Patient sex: F
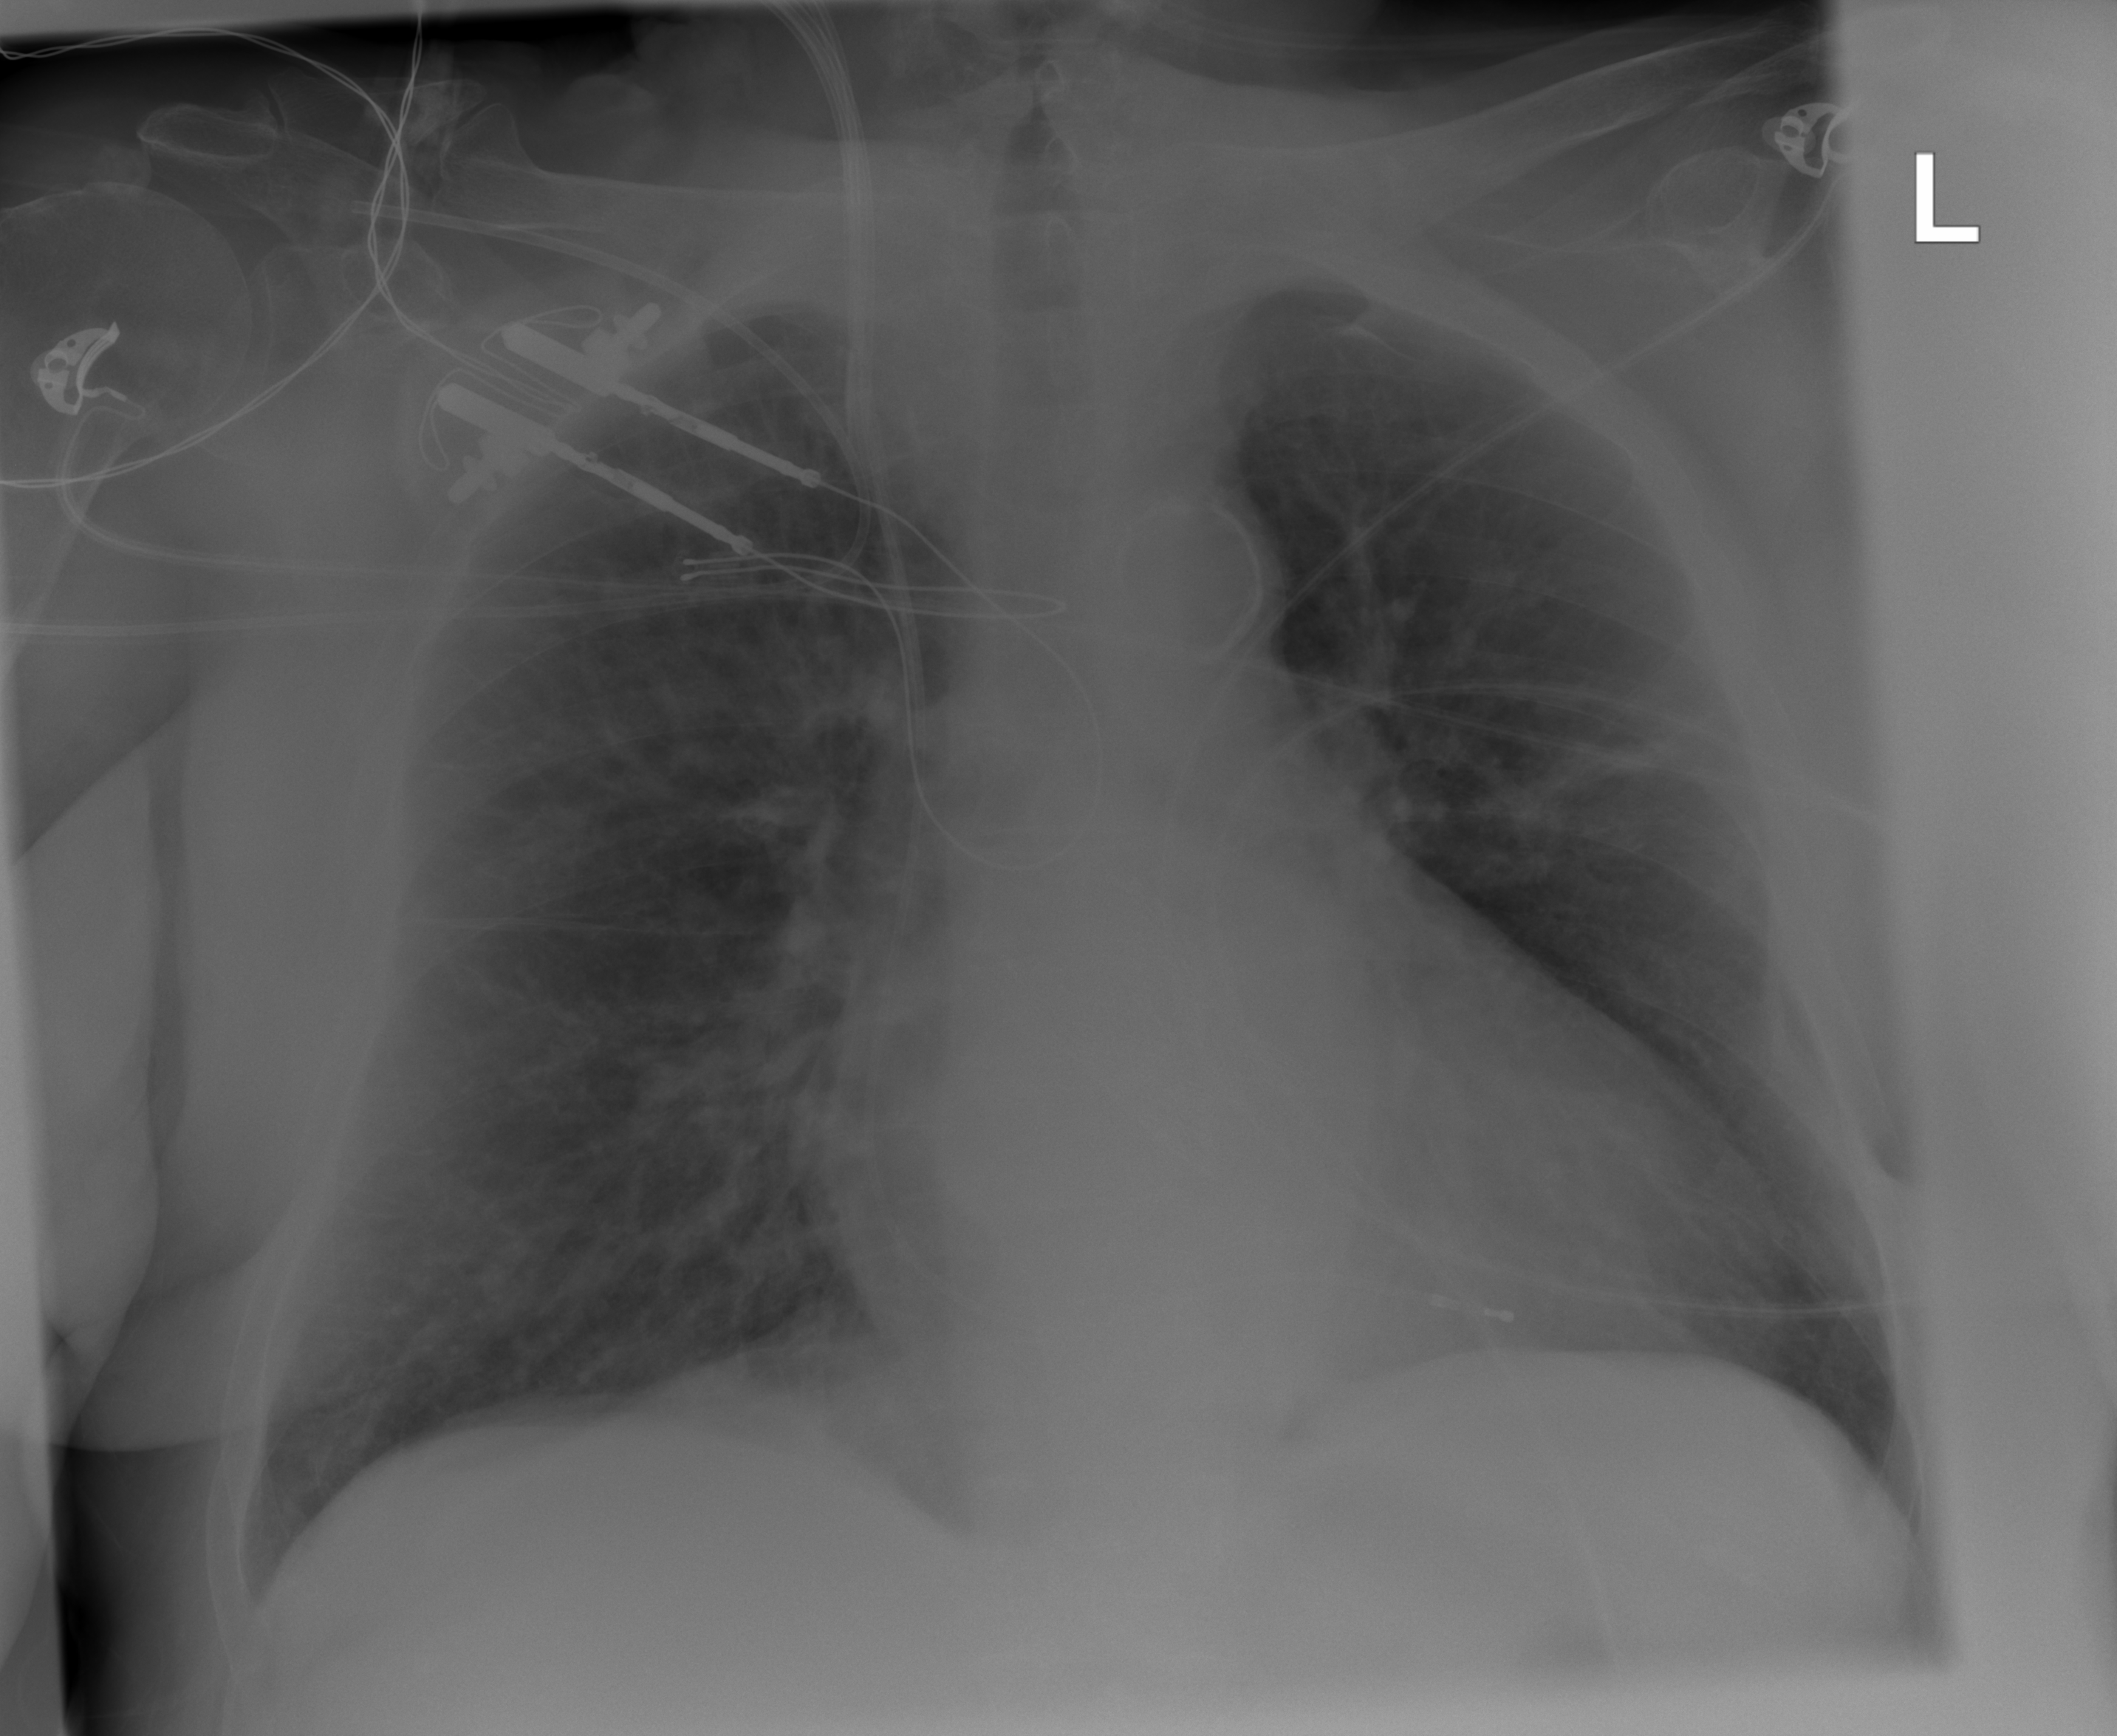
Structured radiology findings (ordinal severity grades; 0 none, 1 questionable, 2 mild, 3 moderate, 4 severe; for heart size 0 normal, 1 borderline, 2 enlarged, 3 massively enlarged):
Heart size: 2
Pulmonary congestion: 2
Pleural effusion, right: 0
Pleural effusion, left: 0
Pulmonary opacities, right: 1
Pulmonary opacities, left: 1
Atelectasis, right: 2
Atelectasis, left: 2